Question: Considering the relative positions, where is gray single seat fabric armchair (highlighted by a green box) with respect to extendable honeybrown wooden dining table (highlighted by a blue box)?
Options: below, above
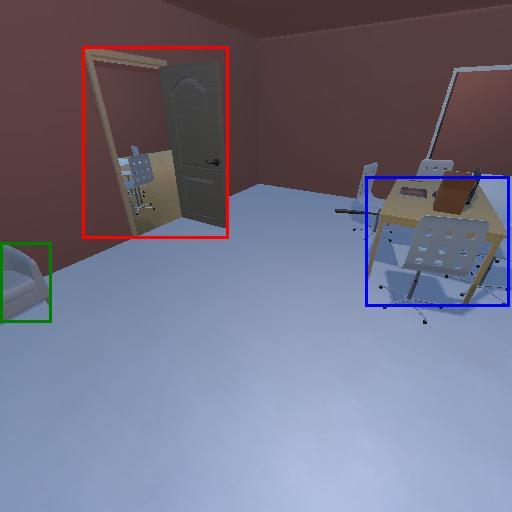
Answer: below